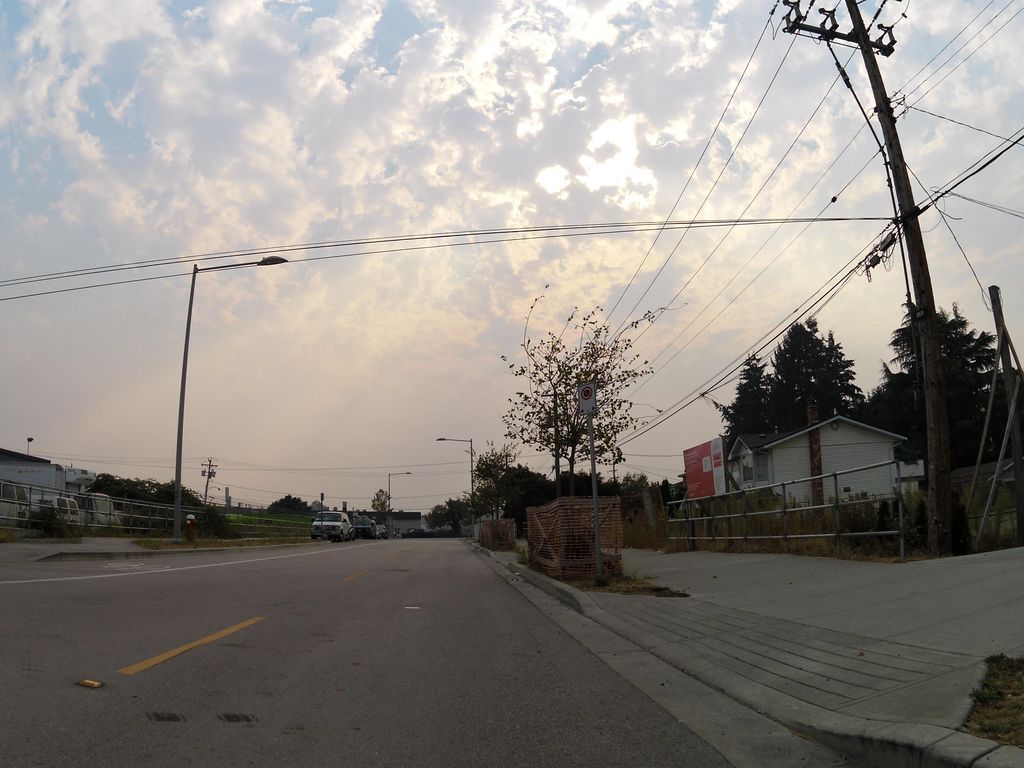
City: vancouver